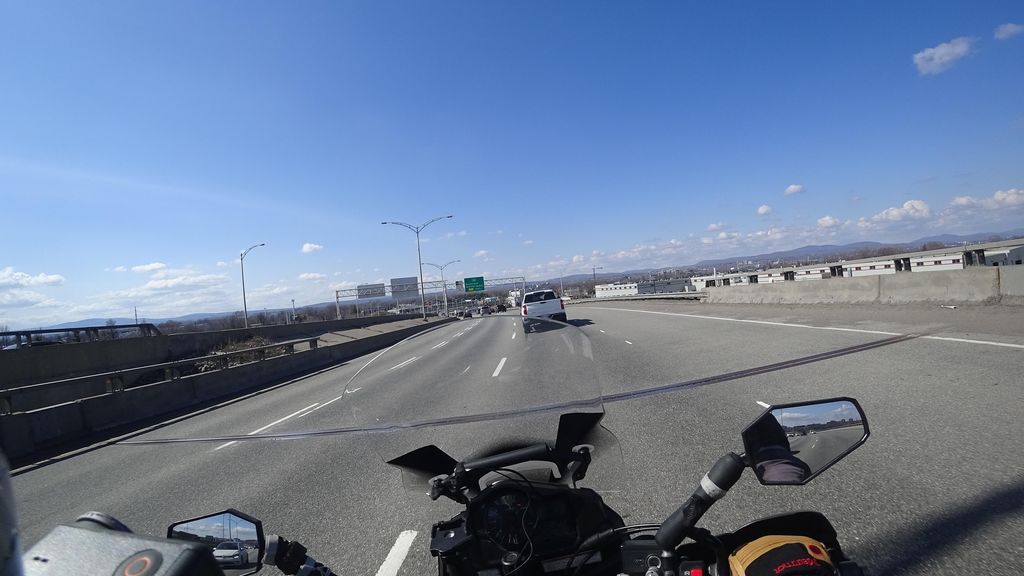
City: quebec_city